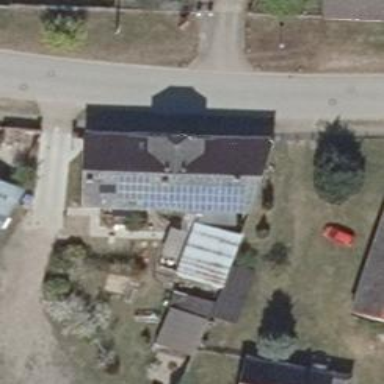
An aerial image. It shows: Solar photovoltaic panel generator producing electricity in small installation.